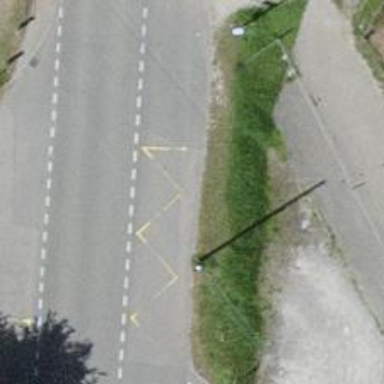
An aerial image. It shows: Bus stop with platform for public transport.